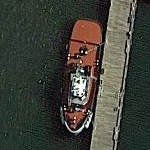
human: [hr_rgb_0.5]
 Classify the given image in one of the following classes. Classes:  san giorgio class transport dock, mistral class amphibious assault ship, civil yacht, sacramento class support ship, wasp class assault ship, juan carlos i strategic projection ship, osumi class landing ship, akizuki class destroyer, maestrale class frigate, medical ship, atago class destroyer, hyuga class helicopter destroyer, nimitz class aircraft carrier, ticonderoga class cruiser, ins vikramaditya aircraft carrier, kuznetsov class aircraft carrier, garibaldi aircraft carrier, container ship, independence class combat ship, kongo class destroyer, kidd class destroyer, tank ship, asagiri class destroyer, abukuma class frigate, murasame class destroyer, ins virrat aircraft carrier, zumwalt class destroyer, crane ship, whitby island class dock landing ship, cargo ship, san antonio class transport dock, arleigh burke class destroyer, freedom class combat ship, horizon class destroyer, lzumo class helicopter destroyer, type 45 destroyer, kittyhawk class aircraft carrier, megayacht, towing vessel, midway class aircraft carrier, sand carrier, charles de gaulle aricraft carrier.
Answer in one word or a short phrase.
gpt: Towing vessel